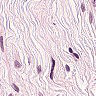
Metastatic tissue present: no